Question: I am just wondering what's the name of the below form? I was Googling from morning for the list of HTML forms but I couldn't find this kind of form anywhere. Can anyone tell me the exact name of this form and is this available in HTML forms?

I just want to add this kind of form in my website. Is that available for HTML or should I use JavaScript or its only limited for Windows applications?
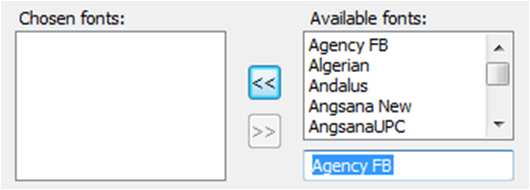
Answer: Here's a little sample to get you started: <URL>
This example will move items (one or multiple) from the left to the right and back again. Whatever item(s) are selected in the right side will update the textbox on the right side.
We are using the elements:
- 'select'- 'input type="button"'- 'input type="text"'
Framed by:
- 'div'- 'section'
Styled with simple CSS. Functionality is provided with JavaScript.
I'm using the jQuery library to make things a little easier. This could also be done with pure JavaScript.
'''
$("#btnLeft").click(function () {
var selectedItem = $("#rightValues option:selected");
$("#leftValues").append(selectedItem);
});
$("#btnRight").click(function () {
var selectedItem = $("#leftValues option:selected");
$("#rightValues").append(selectedItem);
});
$("#rightValues").change(function () {
var selectedItem = $("#rightValues option:selected");
$("#txtRight").val(selectedItem.text());
});
'''
'''
SELECT, INPUT[type="text"] {
width: 160px;
box-sizing: border-box;
}
SECTION {
padding: 8px;
background-color: #f0f0f0;
overflow: auto;
}
SECTION > DIV {
float: left;
padding: 4px;
}
SECTION > DIV + DIV {
width: 40px;
text-align: center;
}
'''
'''
<script src="https://ajax.googleapis.com/ajax/libs/jquery/1.9.1/jquery.min.js"></script>
<section class="container">
<div>
<select id="leftValues" size="5" multiple></select>
</div>
<div>
<input type="button" id="btnLeft" value="&lt;&lt;" />
<input type="button" id="btnRight" value="&gt;&gt;" />
</div>
<div>
<select id="rightValues" size="4" multiple>
<option>1</option>
<option>2</option>
<option>3</option>
</select>
<div>
<input type="text" id="txtRight" />
</div>
</div>
</section>
'''